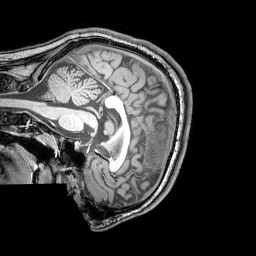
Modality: T1w
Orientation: sagittal
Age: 22
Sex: male
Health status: healthy
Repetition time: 0.081 s
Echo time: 0.037 s